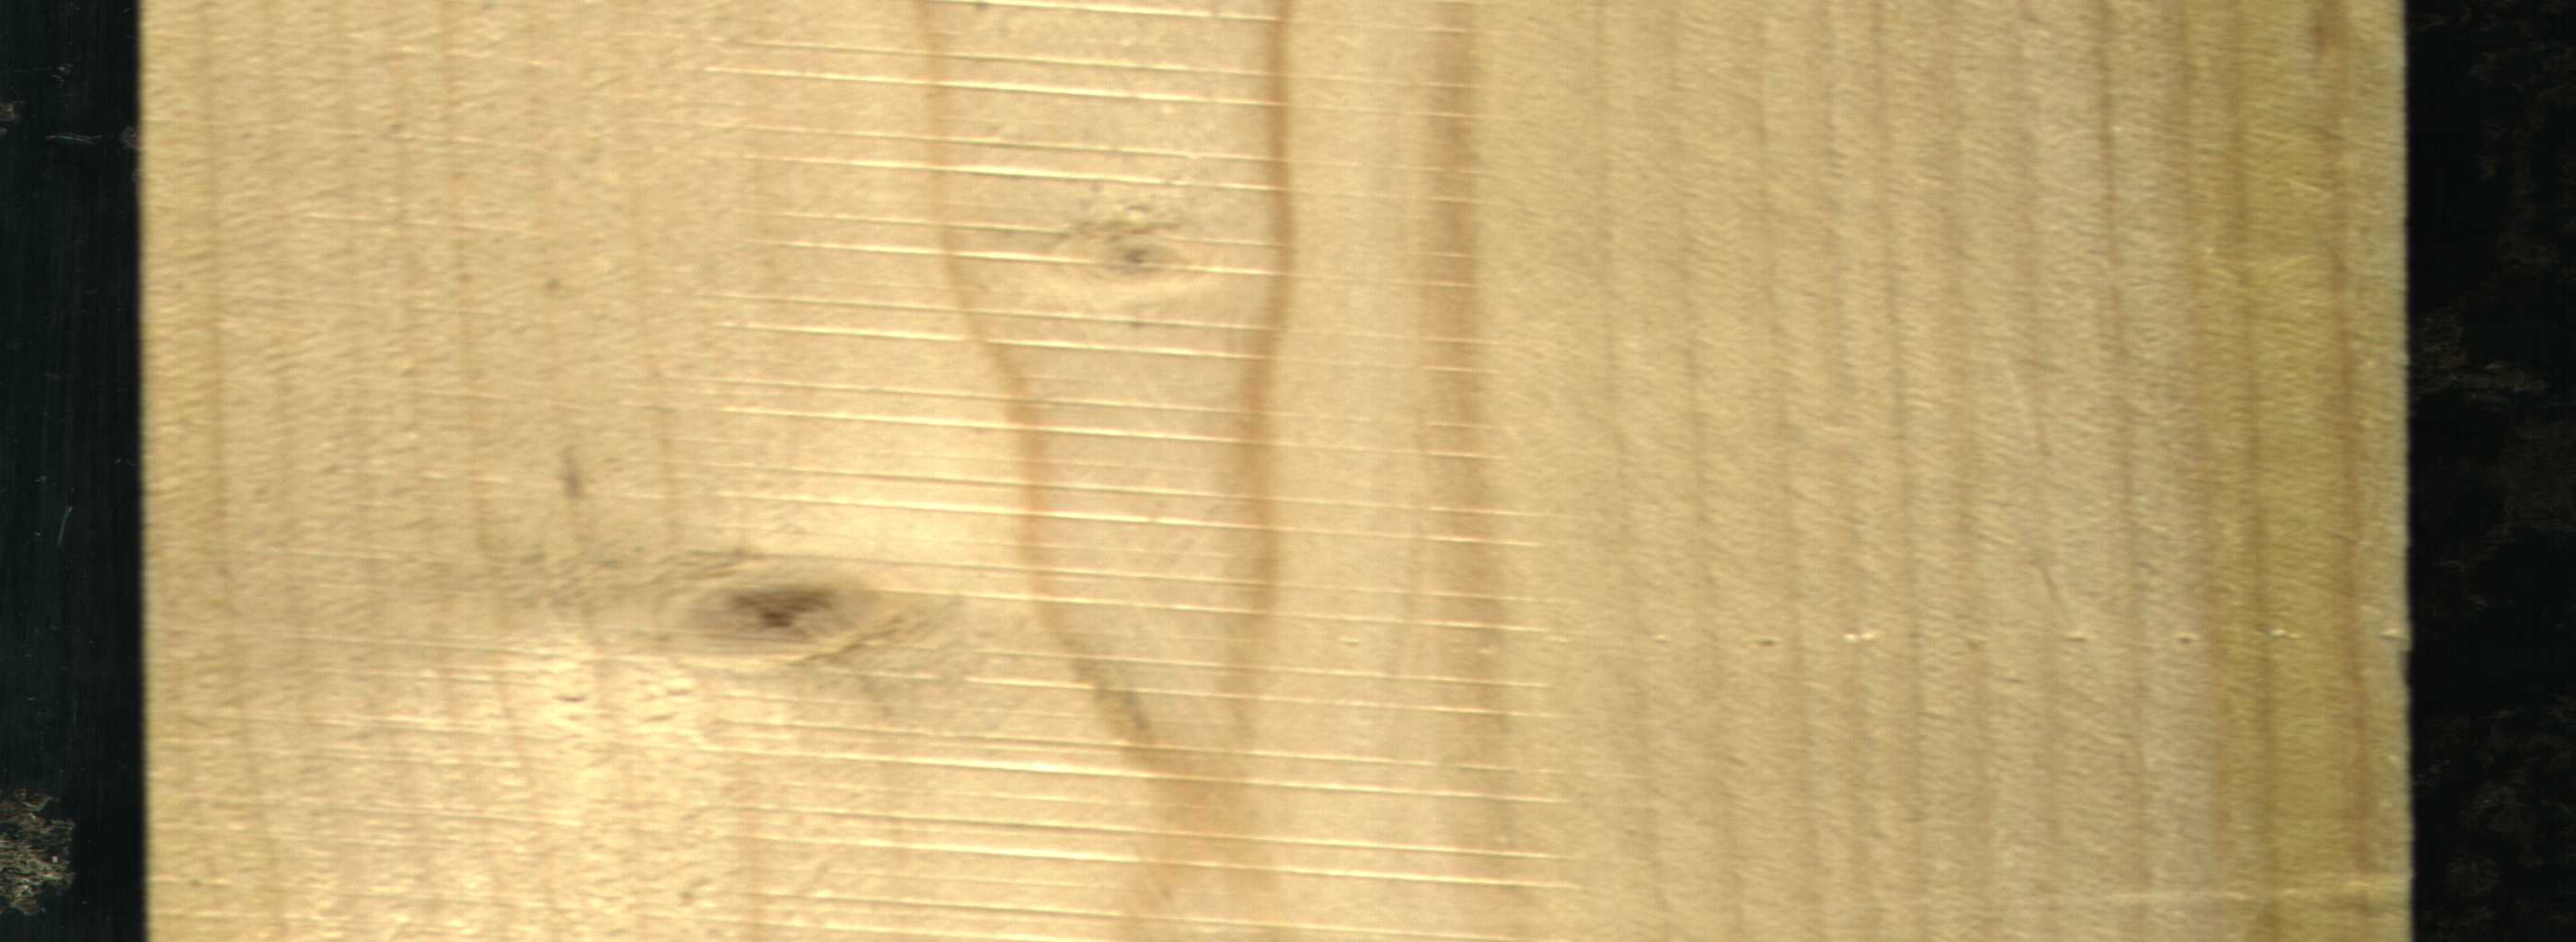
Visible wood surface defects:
Live_Knot